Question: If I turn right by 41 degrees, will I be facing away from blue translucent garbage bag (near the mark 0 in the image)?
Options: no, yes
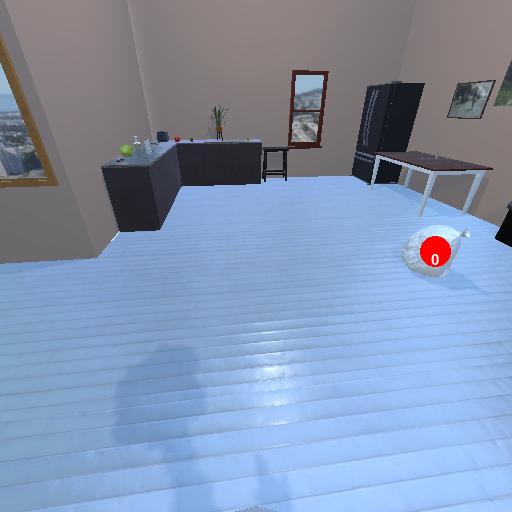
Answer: no